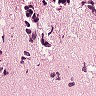
Metastatic tissue present: yes